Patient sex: M
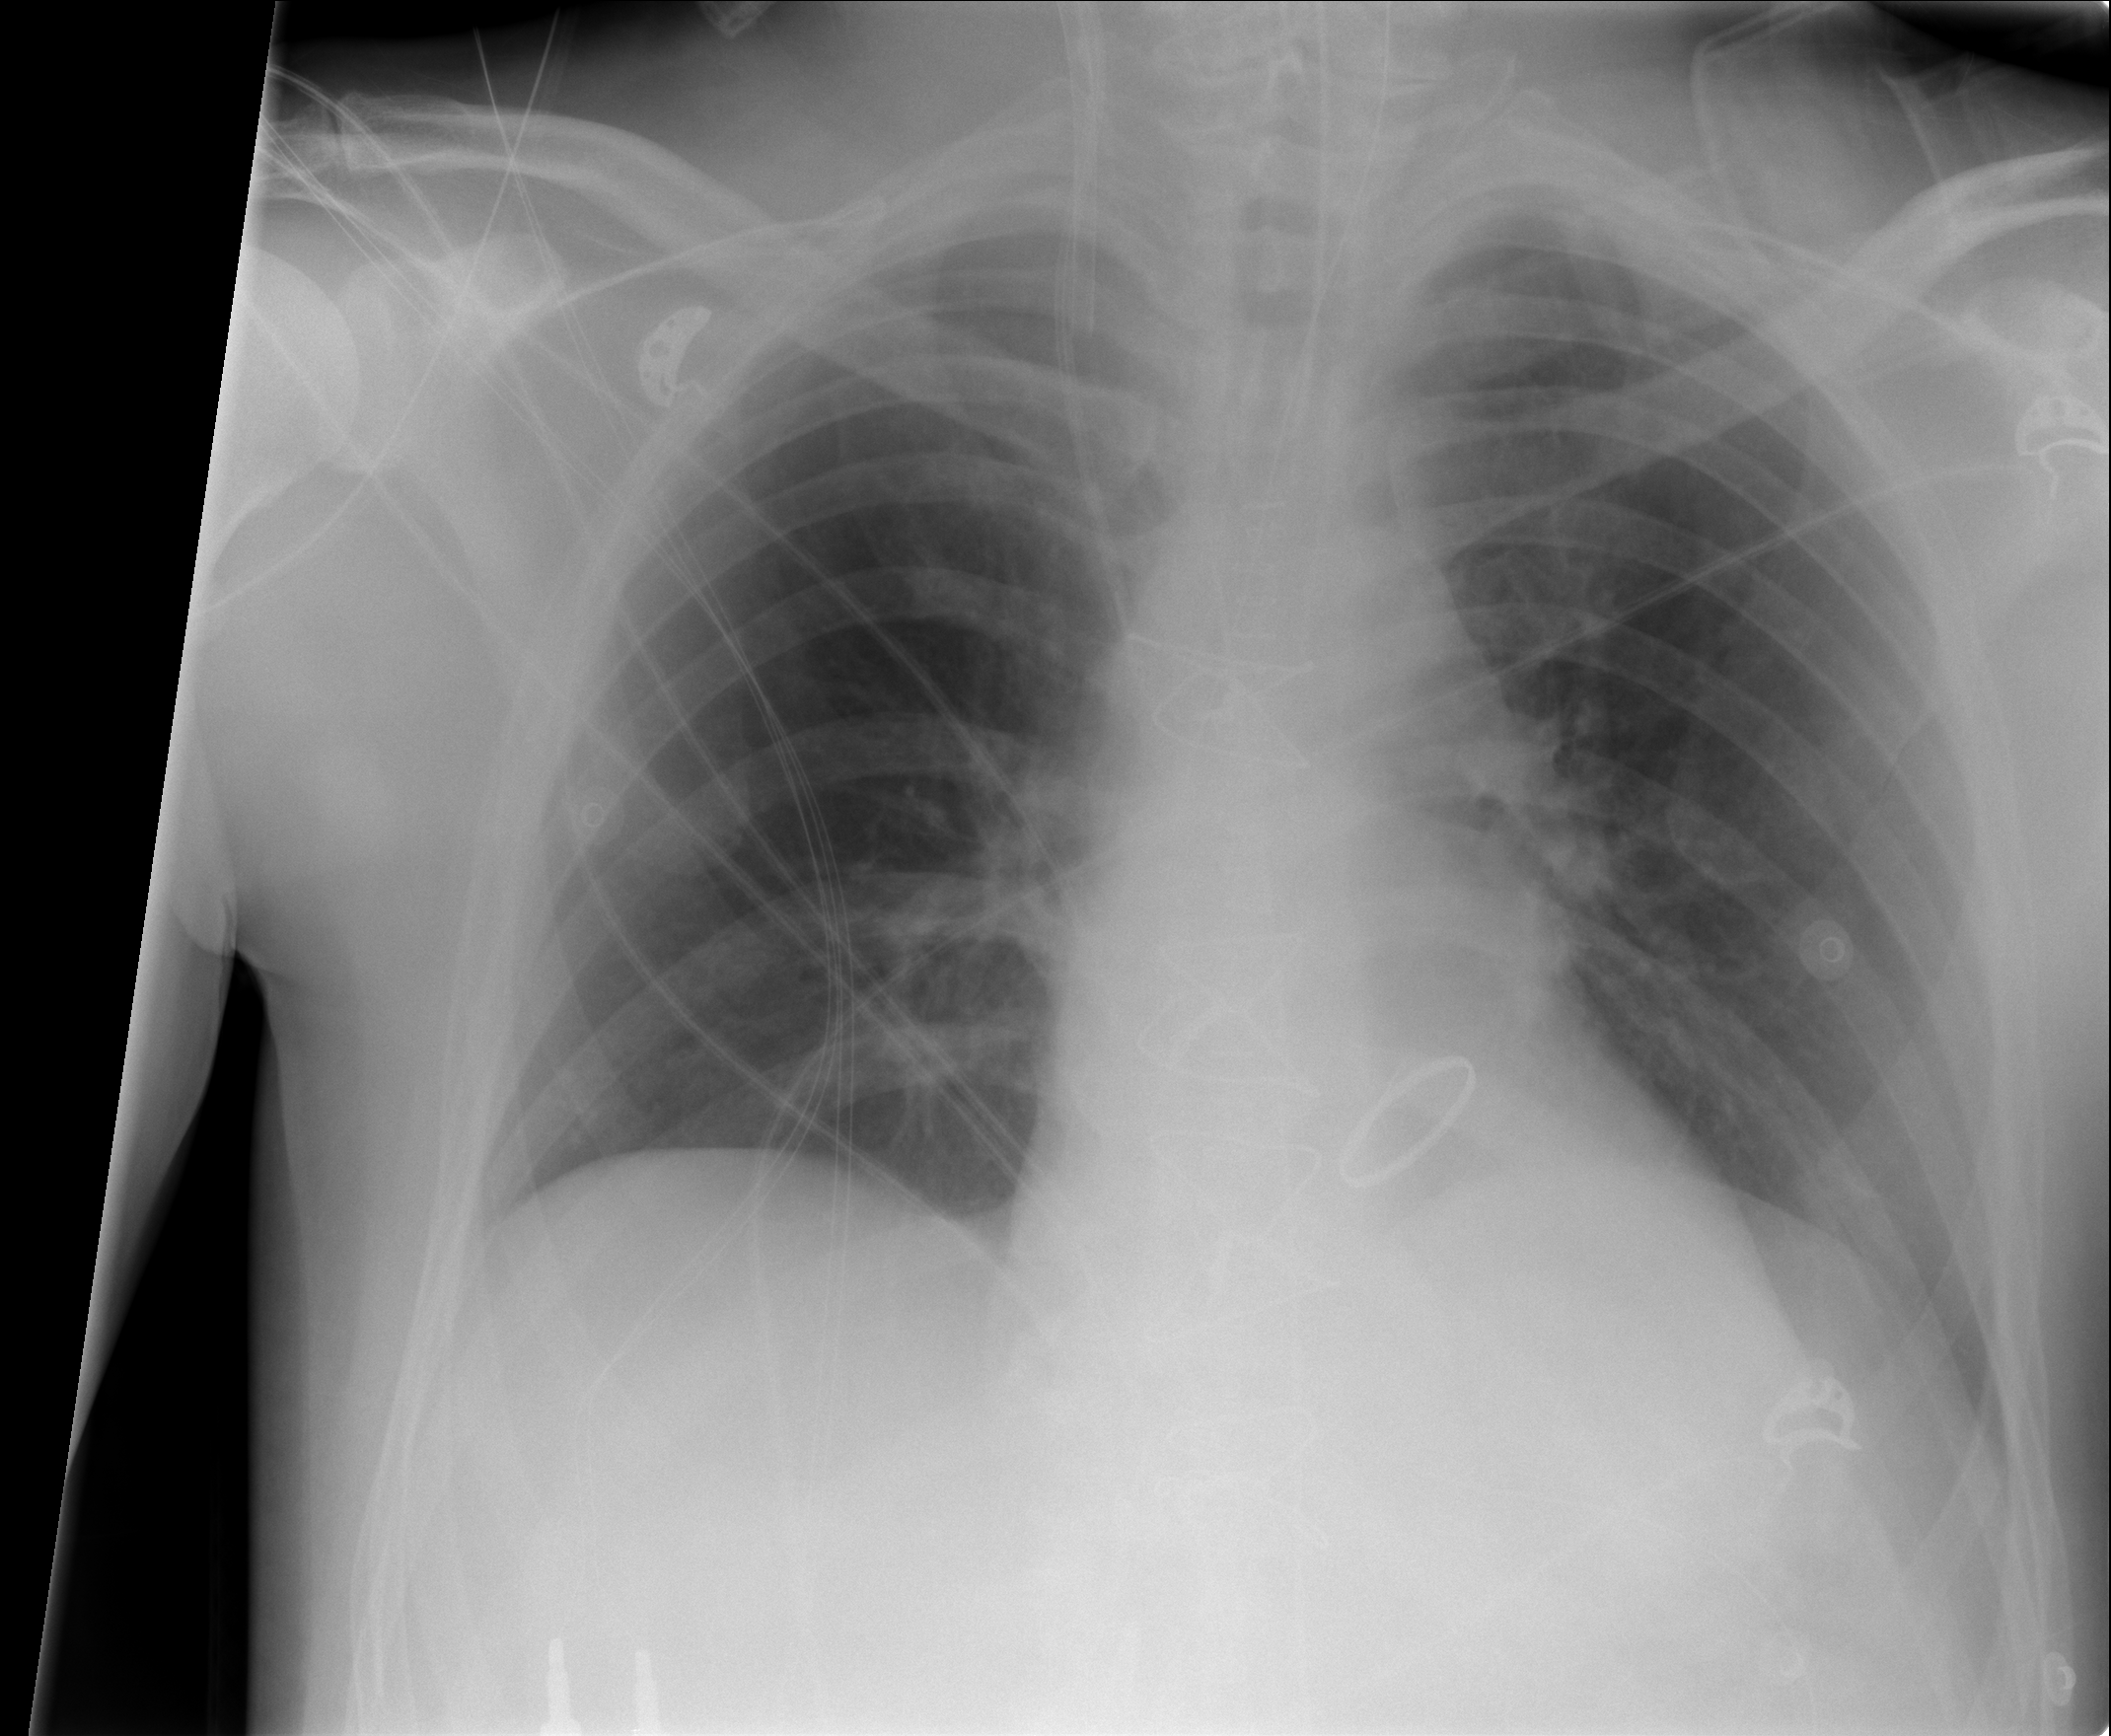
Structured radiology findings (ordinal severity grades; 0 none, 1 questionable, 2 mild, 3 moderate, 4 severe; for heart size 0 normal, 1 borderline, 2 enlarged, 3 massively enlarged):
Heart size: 0
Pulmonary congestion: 0
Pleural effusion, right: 0
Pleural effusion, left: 0
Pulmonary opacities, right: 0
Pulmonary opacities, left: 0
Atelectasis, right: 0
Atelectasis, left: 0